Question: Im trying to display name, description and a picture from my database with a repeater.
The Name and Description works as they should but the images won't show up. The images is located in a folder in my project and I'm trying to access them with a string that i have stored in the database "path" column.
oh, but if I look at the source code of the browser the src="" looks good, and i can even look at the pic in the browser if i paste the src to it..
Heres my code:
'''
<head runat="server">
<title></title>
<style type="text/css">
.bilder {width:300;
height:200;
margin: 10px;
border: 1px solid black;
}
</style>
</head>
<body>
<form id="form1" runat="server">
<div>
<asp:Repeater runat="server" ID="minRepeater">
<ItemTemplate>
<div class="wrapper">
<h1><%# DataBinder.Eval(Container.DataItem, "Name") %></h1>
<span id="desc"><%# DataBinder.Eval(Container.DataItem, "Description") %></span><br />
<img src="<%# DataBinder.Eval(Container.DataItem, "Path") %>" alt="test" class="bilder" />
<asp:Image ID="Image1" CssClass="bilder" ImageUrl='<%# DataBinder.Eval(Container.DataItem, "Path")%>' runat="server" />
</div>
</ItemTemplate>
</asp:Repeater>
</div>
'''
and codebehind:
'''
protected void Page_Load(object sender, EventArgs e)
{
SqlConnection con = new SqlConnection();
con.ConnectionString = connectionstring;
SqlCommand com = new SqlCommand();
com.CommandText = "SELECT * FROM Pictures";
com.Connection = con;
SqlDataAdapter ad = new SqlDataAdapter();
ad.SelectCommand = com;
DataTable dt = new DataTable();
ad.Fill(dt);
Response.Write(dt.Rows.Count);
minRepeater.DataSource = dt;
minRepeater.DataBind();
}
'''
(yes i know that my code isn't safe. at all.)
here's how it looks in a browser:

any ideas? :)
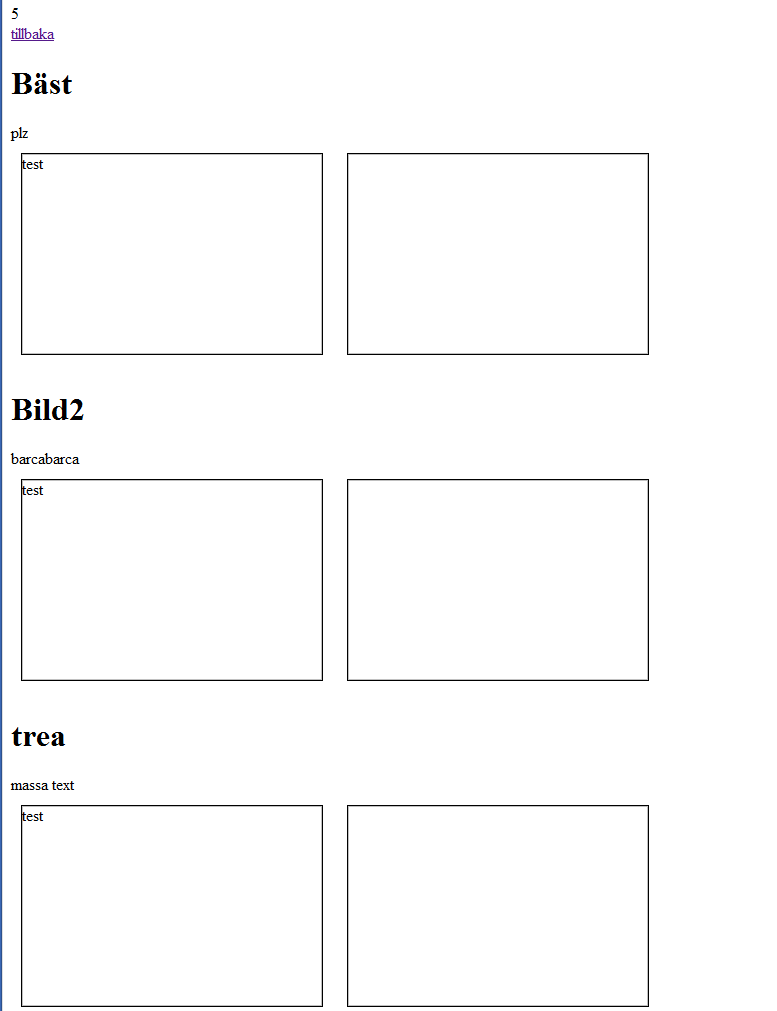
Answer: You may run it in Firebug or Chrome and see if the images are not found (404) and theirs path.